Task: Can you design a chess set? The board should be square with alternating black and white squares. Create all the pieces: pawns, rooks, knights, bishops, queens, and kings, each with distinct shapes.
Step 19:
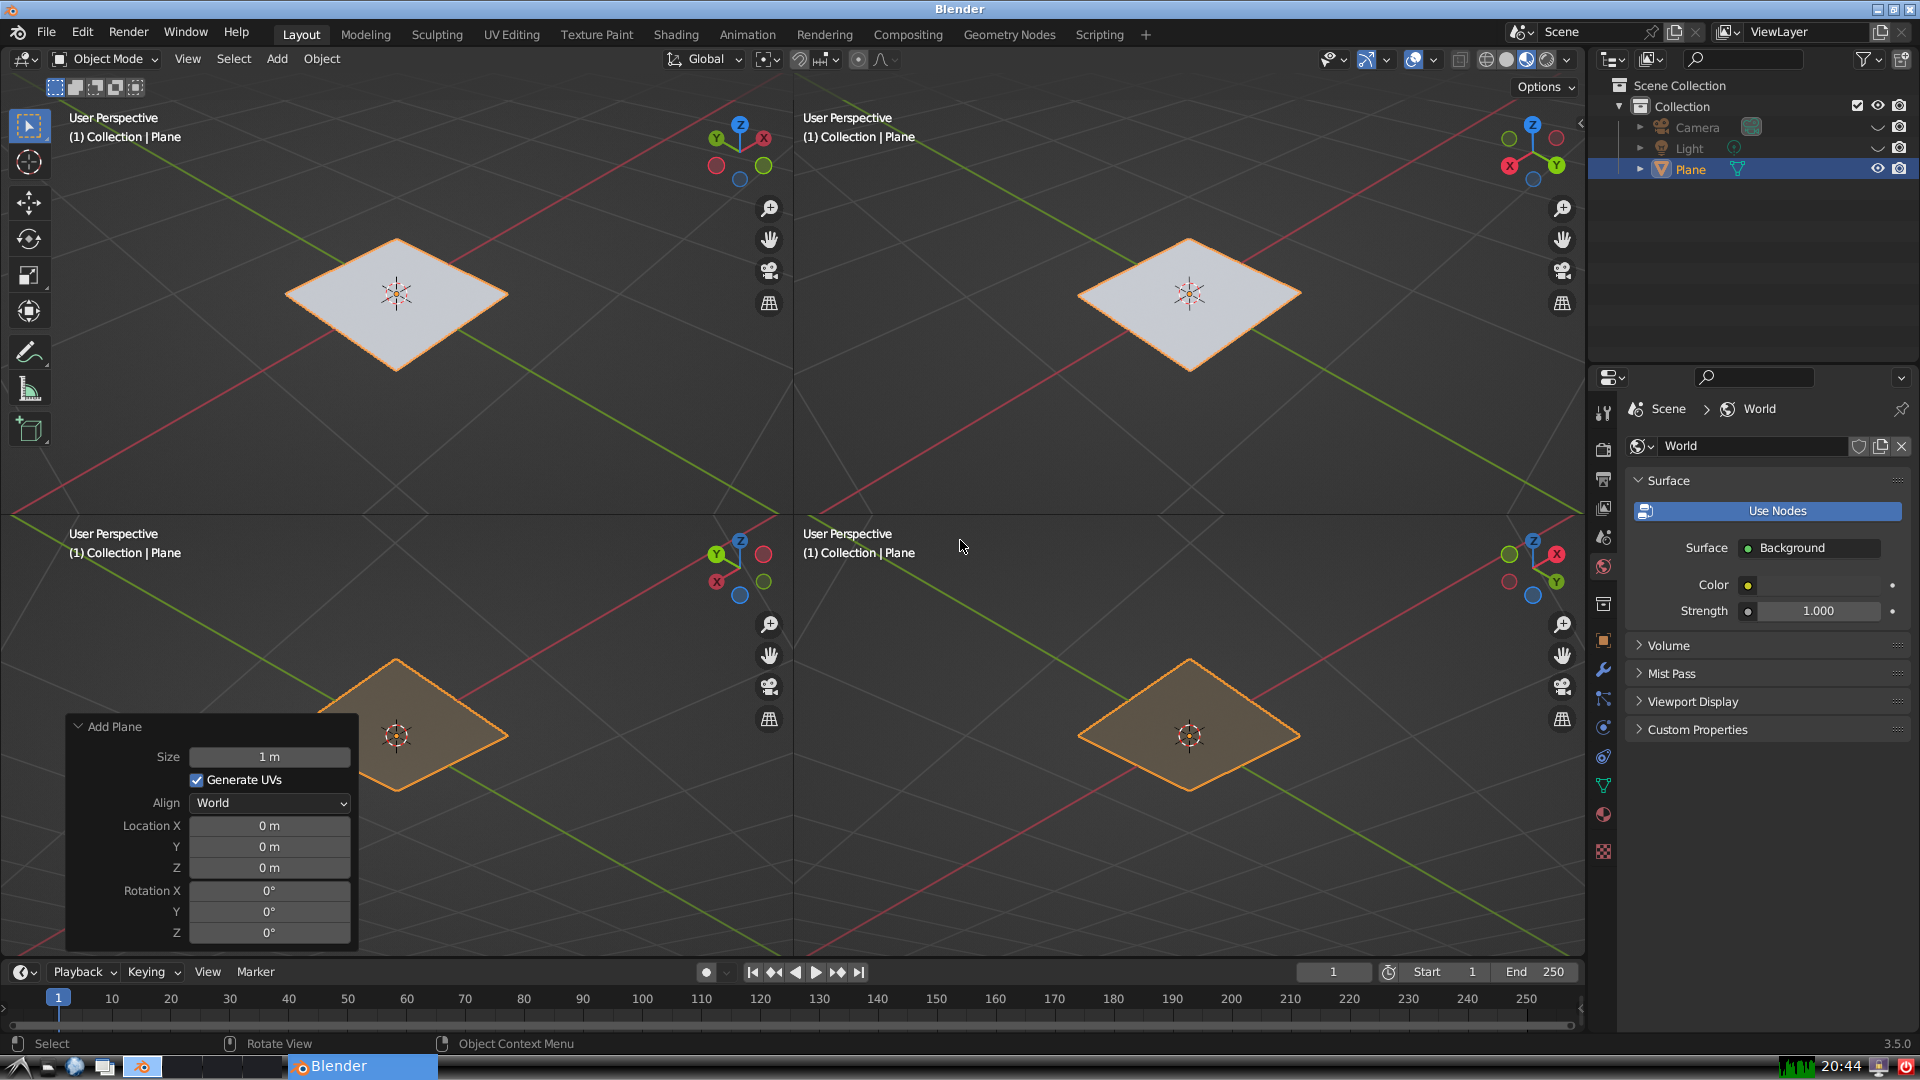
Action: {"key_press": ['Ctrl, Home']}